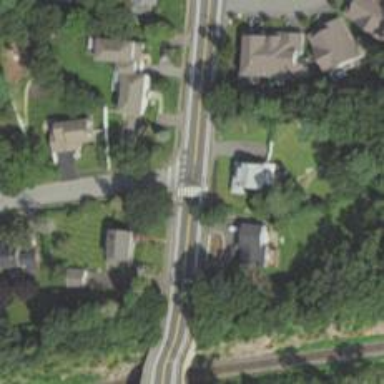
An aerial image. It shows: Marked crossing on the road.